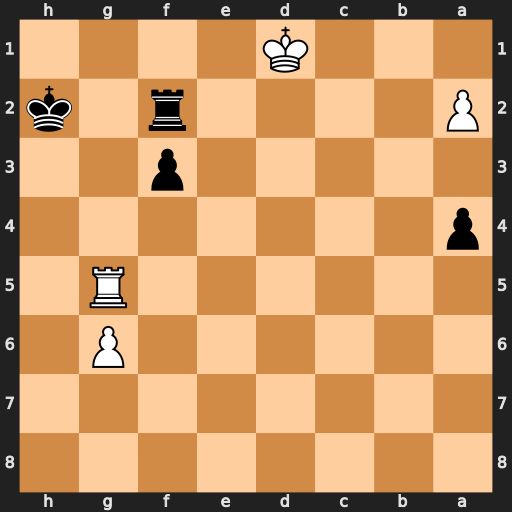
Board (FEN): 8/8/6P1/6R1/p7/5p2/P4r1k/3K4
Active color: b
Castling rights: -
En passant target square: -
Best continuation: Rg2 Rf5 f2 Ke2 Kg1 Rxf2 Rxf2+